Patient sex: M
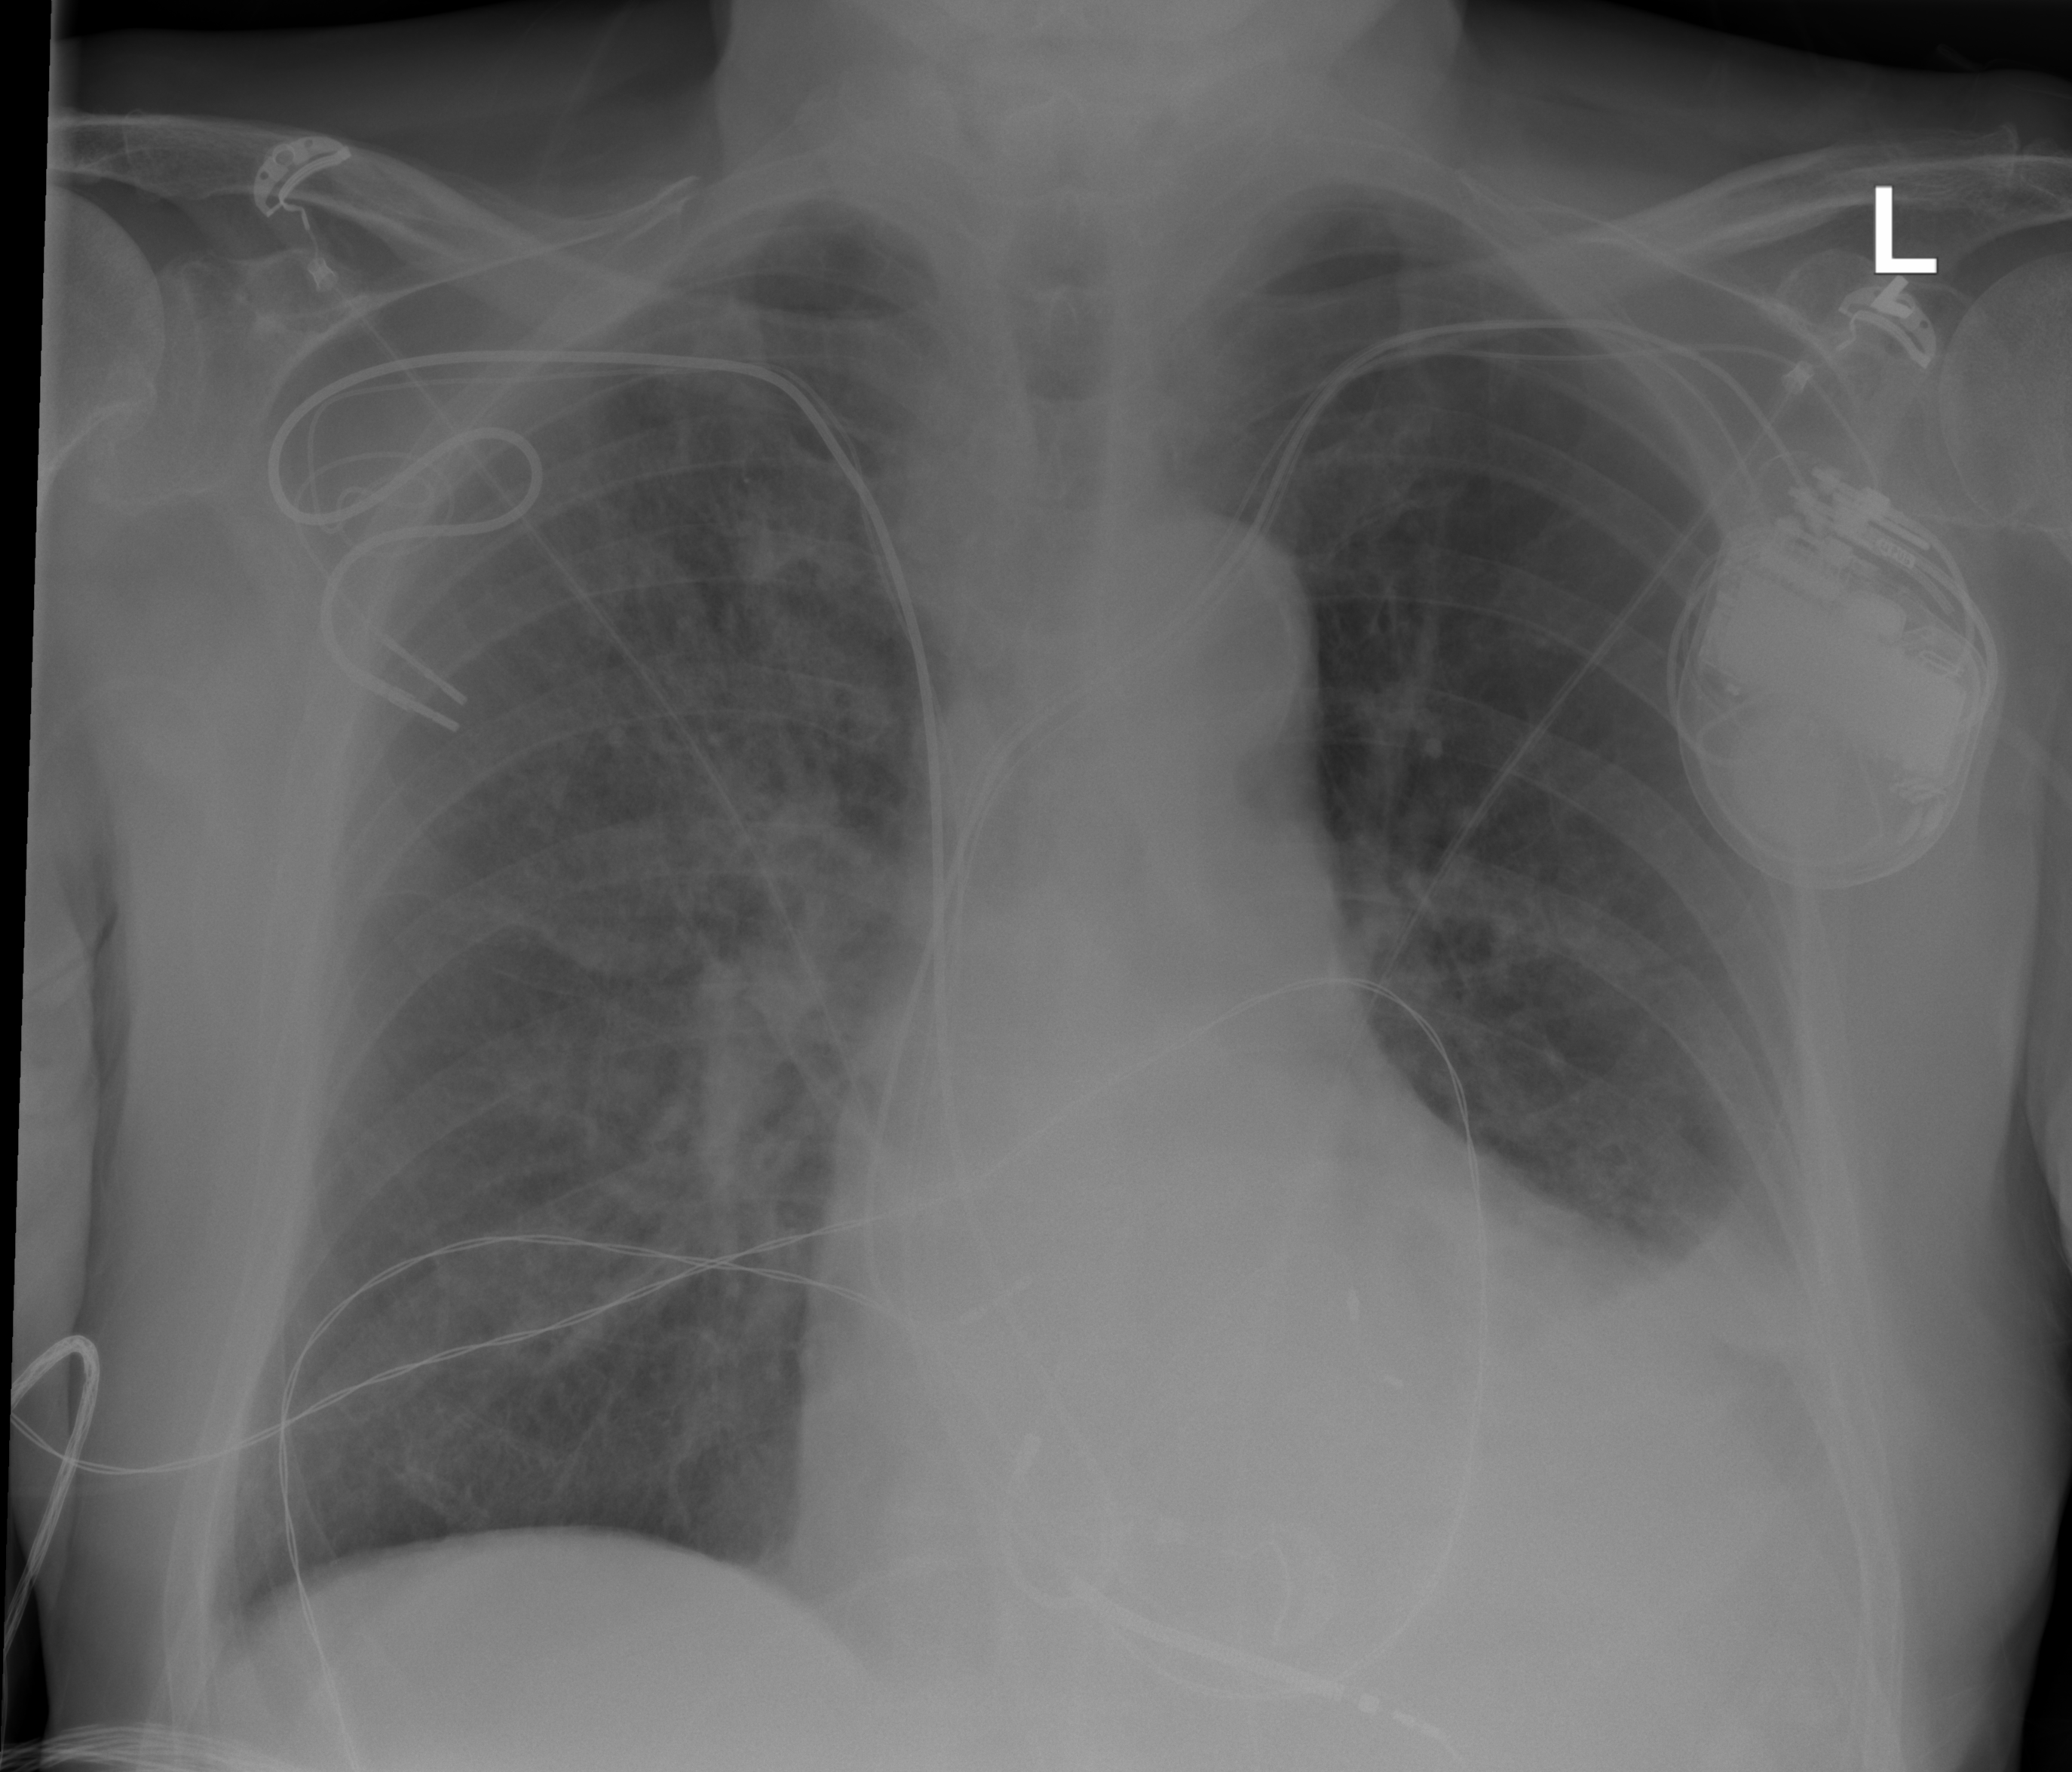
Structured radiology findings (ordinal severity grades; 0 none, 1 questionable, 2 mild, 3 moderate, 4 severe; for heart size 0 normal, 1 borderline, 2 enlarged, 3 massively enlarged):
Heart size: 2
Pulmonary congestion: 1
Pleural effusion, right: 0
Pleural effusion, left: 2
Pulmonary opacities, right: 2
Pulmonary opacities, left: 0
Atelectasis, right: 1
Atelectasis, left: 2